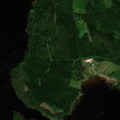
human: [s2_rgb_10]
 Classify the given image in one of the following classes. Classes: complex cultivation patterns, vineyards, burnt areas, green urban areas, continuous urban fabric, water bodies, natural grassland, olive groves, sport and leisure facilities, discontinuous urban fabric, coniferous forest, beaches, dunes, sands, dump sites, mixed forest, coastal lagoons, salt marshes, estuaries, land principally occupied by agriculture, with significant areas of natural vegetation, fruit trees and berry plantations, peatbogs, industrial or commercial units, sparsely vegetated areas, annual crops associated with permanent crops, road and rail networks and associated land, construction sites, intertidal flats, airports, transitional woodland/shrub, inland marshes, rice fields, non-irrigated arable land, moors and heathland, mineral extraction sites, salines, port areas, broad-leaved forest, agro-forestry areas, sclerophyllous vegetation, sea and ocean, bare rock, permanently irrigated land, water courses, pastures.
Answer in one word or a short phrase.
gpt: broad-leaved forest, coniferous forest, mixed forest, water bodies